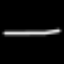
Label: line